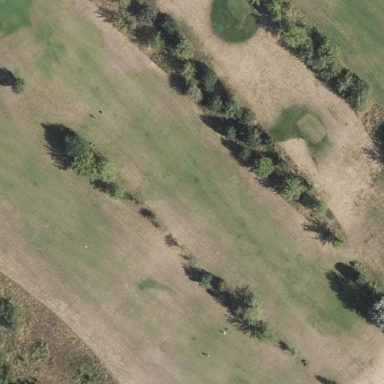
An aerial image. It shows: Golf fairway in the image.